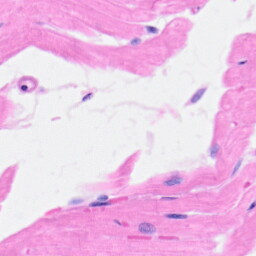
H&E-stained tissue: Heart